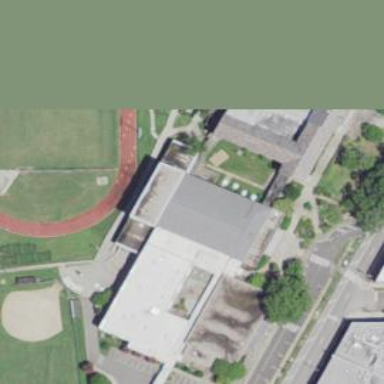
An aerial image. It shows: School building.